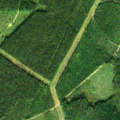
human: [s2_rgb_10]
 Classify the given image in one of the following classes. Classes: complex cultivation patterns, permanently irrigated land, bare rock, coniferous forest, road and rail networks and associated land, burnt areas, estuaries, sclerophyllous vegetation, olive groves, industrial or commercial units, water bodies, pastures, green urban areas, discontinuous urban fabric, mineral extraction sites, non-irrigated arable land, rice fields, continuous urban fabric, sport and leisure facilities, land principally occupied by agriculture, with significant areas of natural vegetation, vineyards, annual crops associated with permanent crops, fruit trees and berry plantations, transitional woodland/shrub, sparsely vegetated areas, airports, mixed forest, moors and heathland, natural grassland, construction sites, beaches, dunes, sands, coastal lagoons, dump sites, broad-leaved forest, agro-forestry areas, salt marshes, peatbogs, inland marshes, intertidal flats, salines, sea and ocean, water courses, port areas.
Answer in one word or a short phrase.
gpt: coniferous forest, transitional woodland/shrub